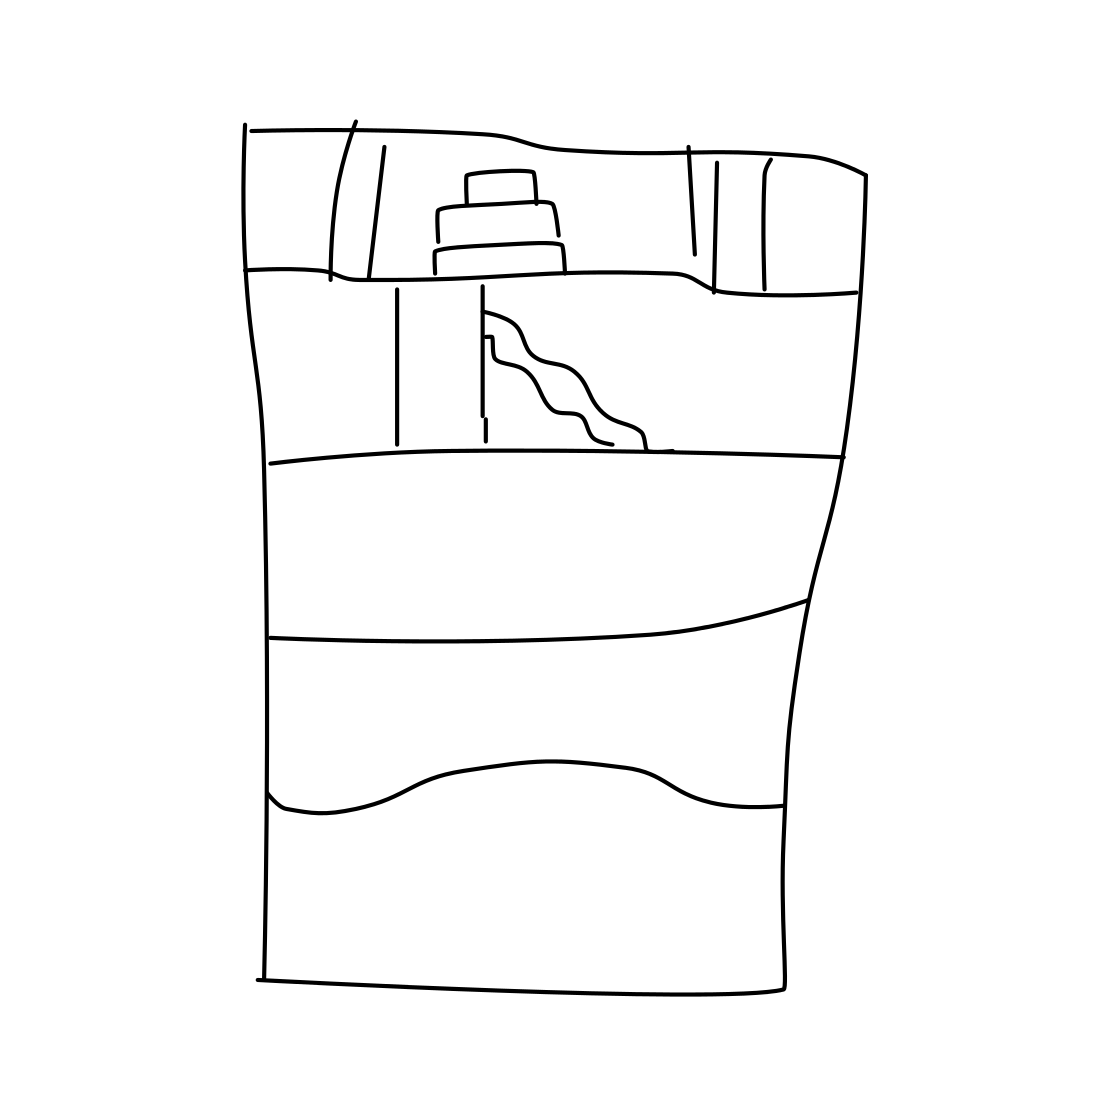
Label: bookshelf